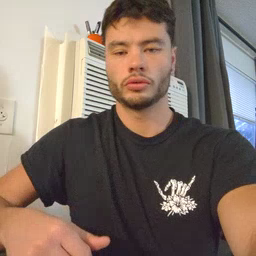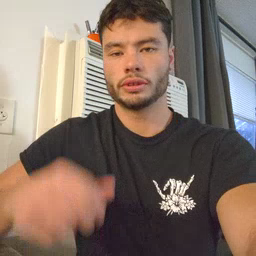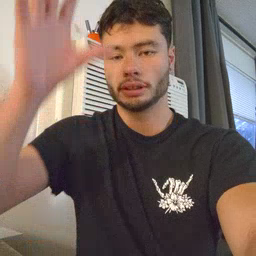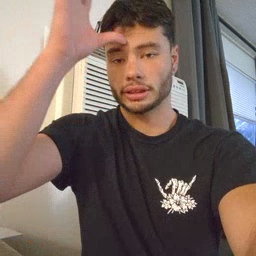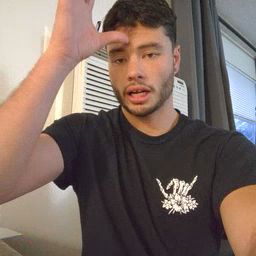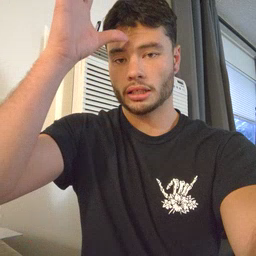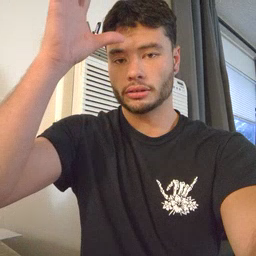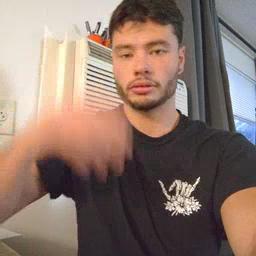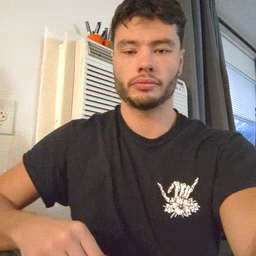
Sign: dad